Question: I have several objects being drawn, some using "regular" methods and some using 'glDrawArraysInstanced' and everything works very well.
I'm trying to add some post processing by rendering to texture using 'Frame Buffers', but when I do, if I'm drawing the instanced objects, I'm getting this result:

(You can see behind the mess the actual items).
If I comment the 'draw' methods of the instanced objects, all is well.
Is it at all possible to use instanced drawing with render to texture?
Some code:
'''
void LifeMeter::draw(mat4 wvp)
{
// Set the program to be used in subsequent lines:
glUseProgram(program);
glPolygonMode(GL_FRONT_AND_BACK, GL_FILL);
glActiveTexture(GL_TEXTURE0);
glBindTexture(GL_TEXTURE_2D, texture);
glUniform1i(glGetUniformLocation(program, "texSampler"), /*GL_TEXTURE*/0);
glBindVertexArray(_vao);
glUniformMatrix4fv (glGetUniformLocation(program, "wvp") , 1, GL_FALSE, value_ptr(wvp));
glBufferSubData(GL_ARRAY_BUFFER, 0, sizeof(vec4)*amountOfLives, positions);
glDrawArraysInstanced(GL_TRIANGLE_STRIP, 0, 4, amountOfLives);
// Unbind the Vertex Array object
glBindVertexArray(0);
// Cleanup, not strictly necessary
glUseProgram(0);
}
'''
'''
void PPBuffer::init(int screen_width, int screen_height)
{
// buffer
// The framebuffer, which regroups 0, 1, or more textures, and 0 or 1 depth buffer.
glGenFramebuffers(1, &fbo);
glBindFramebuffer(GL_FRAMEBUFFER, fbo);
/* Texture */
// The texture we're going to render to
glGenTextures(1, &fbo_texture);
// "Bind" the newly created texture : all future texture functions will modify this texture
glBindTexture(GL_TEXTURE_2D, fbo_texture);
glTexImage2D(GL_TEXTURE_2D, 0,GL_RGBA,screen_width, screen_height, 0,GL_RGBA, GL_UNSIGNED_BYTE, 0);
glTexParameteri(GL_TEXTURE_2D, GL_TEXTURE_MAG_FILTER, GL_NEAREST);
glTexParameteri(GL_TEXTURE_2D, GL_TEXTURE_MIN_FILTER, GL_NEAREST);
glTexParameteri(GL_TEXTURE_2D, GL_TEXTURE_WRAP_S, GL_CLAMP_TO_EDGE);
glTexParameteri(GL_TEXTURE_2D, GL_TEXTURE_WRAP_T, GL_CLAMP_TO_EDGE);
glBindTexture(GL_TEXTURE_2D, 0);
// depth buffer
glGenRenderbuffers(1, &rbo_depth);
glBindRenderbuffer(GL_RENDERBUFFER, rbo_depth);
glRenderbufferStorage(GL_RENDERBUFFER, GL_DEPTH_COMPONENT, screen_width, screen_height );
glBindRenderbuffer(GL_RENDERBUFFER, 0);
/* Framebuffer to link everything together */
glFramebufferTexture(GL_FRAMEBUFFER, GL_COLOR_ATTACHMENT0, fbo_texture, 0); //use more of these for MRT
// glFramebufferTexture(GL_FRAMEBUFFER, GL_COLOR_ATTACHMENT1, fbo_texture1, 0);
glFramebufferRenderbuffer(GL_FRAMEBUFFER, GL_DEPTH_ATTACHMENT, GL_RENDERBUFFER, rbo_depth);
// Set the list of draw buffers.
GLenum DrawBuffers[1] = {GL_COLOR_ATTACHMENT0};
glDrawBuffers(1,DrawBuffers);
// for MRT: glDrawBuffers(2,{GL_COLOR_ATTACHMENT0,GL_COLOR_ATTACHMENT1});
GLenum status;
if ((status = glCheckFramebufferStatus(GL_FRAMEBUFFER)) != GL_FRAMEBUFFER_COMPLETE) {
fprintf(stderr, "glCheckFramebufferStatus: error %d", status);
exit(0);
}
glBindFramebuffer(GL_FRAMEBUFFER, 0);
// vertices
GLfloat fbo_vertices[] = {
-1, -1,
1, -1,
-1, 1,
1, 1,
};
// Create and bind the object's Vertex Array Object:
glGenVertexArrays(1, &_vao);
glBindVertexArray(_vao);
glGenBuffers(1, &vbo_fbo_vertices);
glBindBuffer(GL_ARRAY_BUFFER, vbo_fbo_vertices);
glBufferData(GL_ARRAY_BUFFER, sizeof(fbo_vertices), fbo_vertices, GL_STATIC_DRAW);
glBindBuffer(GL_ARRAY_BUFFER, 0);
glBindVertexArray(0);
// shader
programManager::sharedInstance()
.createProgram("pp",
SHADERS_DIR "postproc.v.glsl",
SHADERS_DIR "postproc.f.glsl");
program_postproc = programManager::sharedInstance().programWithID("pp");
attribute_v_coord_postproc = glGetAttribLocation(program_postproc, "v_coord");
uniform_fbo_texture = glGetUniformLocation(program_postproc, "fbo_texture");
}
void PPBuffer::setup() {
glBindFramebuffer(GL_FRAMEBUFFER, fbo);
}
void PPBuffer::render() {
glBindFramebuffer(GL_FRAMEBUFFER, 0);
glPolygonMode(GL_FRONT_AND_BACK, GL_FILL);
glClearColor(0.3, 0.0, 0.0, 1.0);
glClear(GL_COLOR_BUFFER_BIT|GL_DEPTH_BUFFER_BIT);
glUseProgram(program_postproc);
glActiveTexture(GL_TEXTURE0);
glBindTexture(GL_TEXTURE_2D, fbo_texture);
glUniform1i(uniform_fbo_texture, /*GL_TEXTURE*/0);
glBindVertexArray(_vao);
glEnableVertexAttribArray(attribute_v_coord_postproc);
glBindBuffer(GL_ARRAY_BUFFER, vbo_fbo_vertices);
glVertexAttribPointer(
attribute_v_coord_postproc, // attribute
2, // number of elements per vertex, here (x,y)
GL_FLOAT, // the type of each element
GL_FALSE, // take our values as-is
0, // no extra data between each position
0 // offset of first element
);
glDrawArrays(GL_TRIANGLE_STRIP, 0, 4);
glDisableVertexAttribArray(attribute_v_coord_postproc);
glBindBuffer(GL_ARRAY_BUFFER,0);
glBindVertexArray(0);
glUseProgram(0);
}
'''
'''
void display(void)
{
_ppbuffer.setup();
// Clear the screen buffer
glutInitDisplayMode(GLUT_DOUBLE | GLUT_RGBA | GLUT_DEPTH);
glEnable(GL_DEPTH_TEST);
glEnable(GL_BLEND);
glBlendFunc(GL_SRC_ALPHA, GL_ONE_MINUS_SRC_ALPHA);
glClearColor(0.0, 0.0, 0.0, 1.0);
glClear(GL_COLOR_BUFFER_BIT | GL_DEPTH_BUFFER_BIT);
glEnable(GL_TEXTURE_2D);
// tell the model to draw itself...
shuttle->draw(); // Regular object
lifeMeter->draw(Projection ); // Instanced object
_ppbuffer.render();
// Swap those buffers so someone will actually see the results... //
glutSwapBuffers();
}
'''
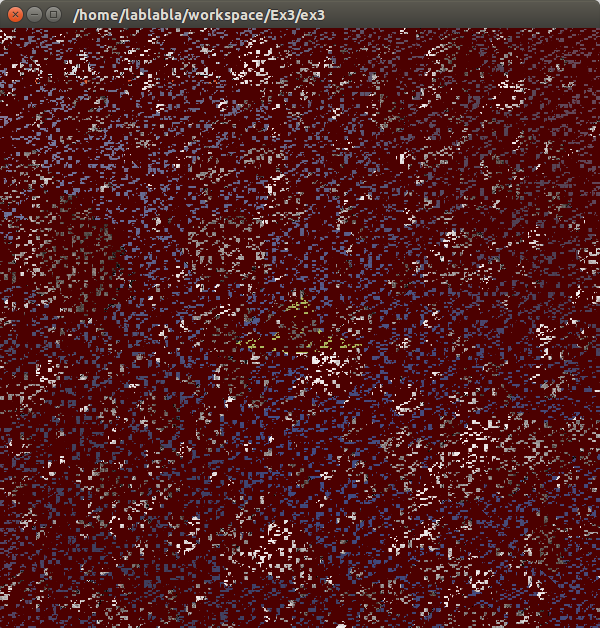
Answer: I solve the problem, so if anyone stumbles across this question, the problem was the 'blending' feature.
Removing the lines
'''
glEnable(GL_BLEND);
glBlendFunc(GL_SRC_ALPHA, GL_ONE_MINUS_SRC_ALPHA);
'''
Solved the issue. Since I can live without them, I'm satisfied.